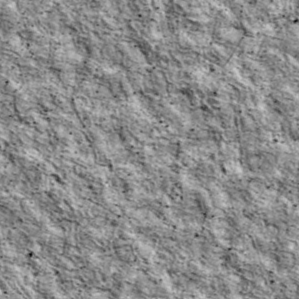
Label: non_frost